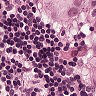
Metastatic tissue present: yes